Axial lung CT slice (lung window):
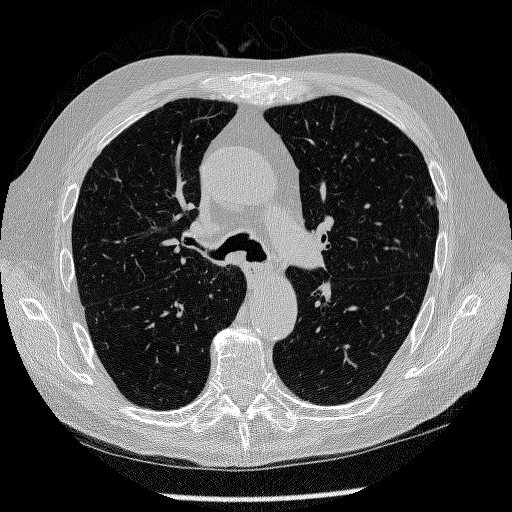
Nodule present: no